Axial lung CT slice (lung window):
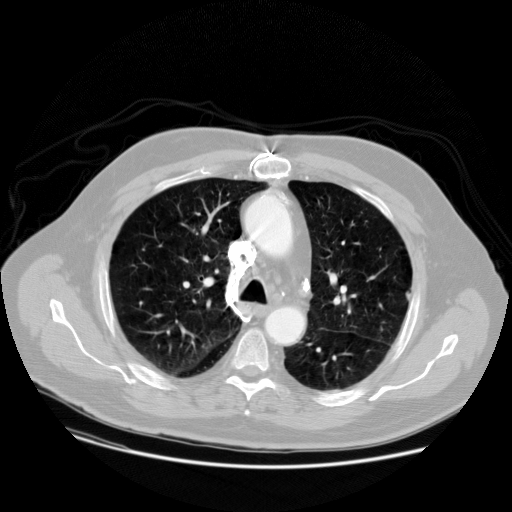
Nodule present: no